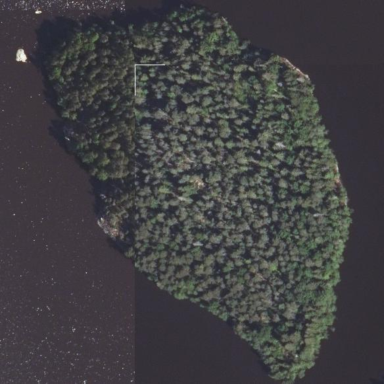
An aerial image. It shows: Islet.